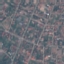
Land use / land cover: Residential